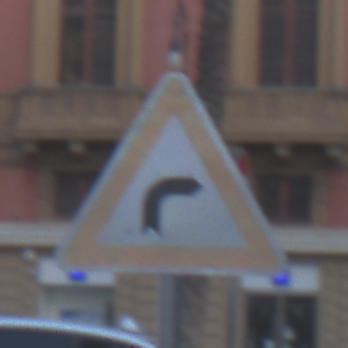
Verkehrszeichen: KurveRechts
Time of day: SunriseSunset
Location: Outdoor (Urban)
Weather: PartlyCloudy
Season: NotSpecified
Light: Natural